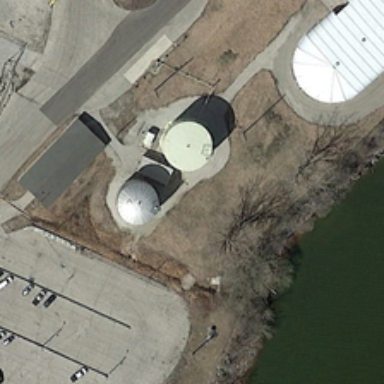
The silvery columnar is samller than the white columnar tank .